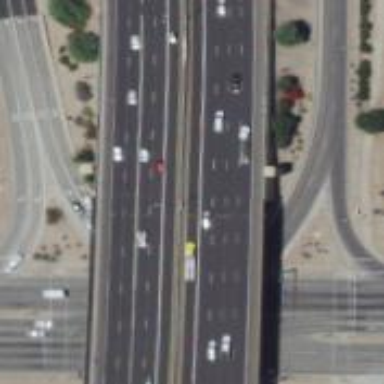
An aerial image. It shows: Motorway bridge.